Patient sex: M
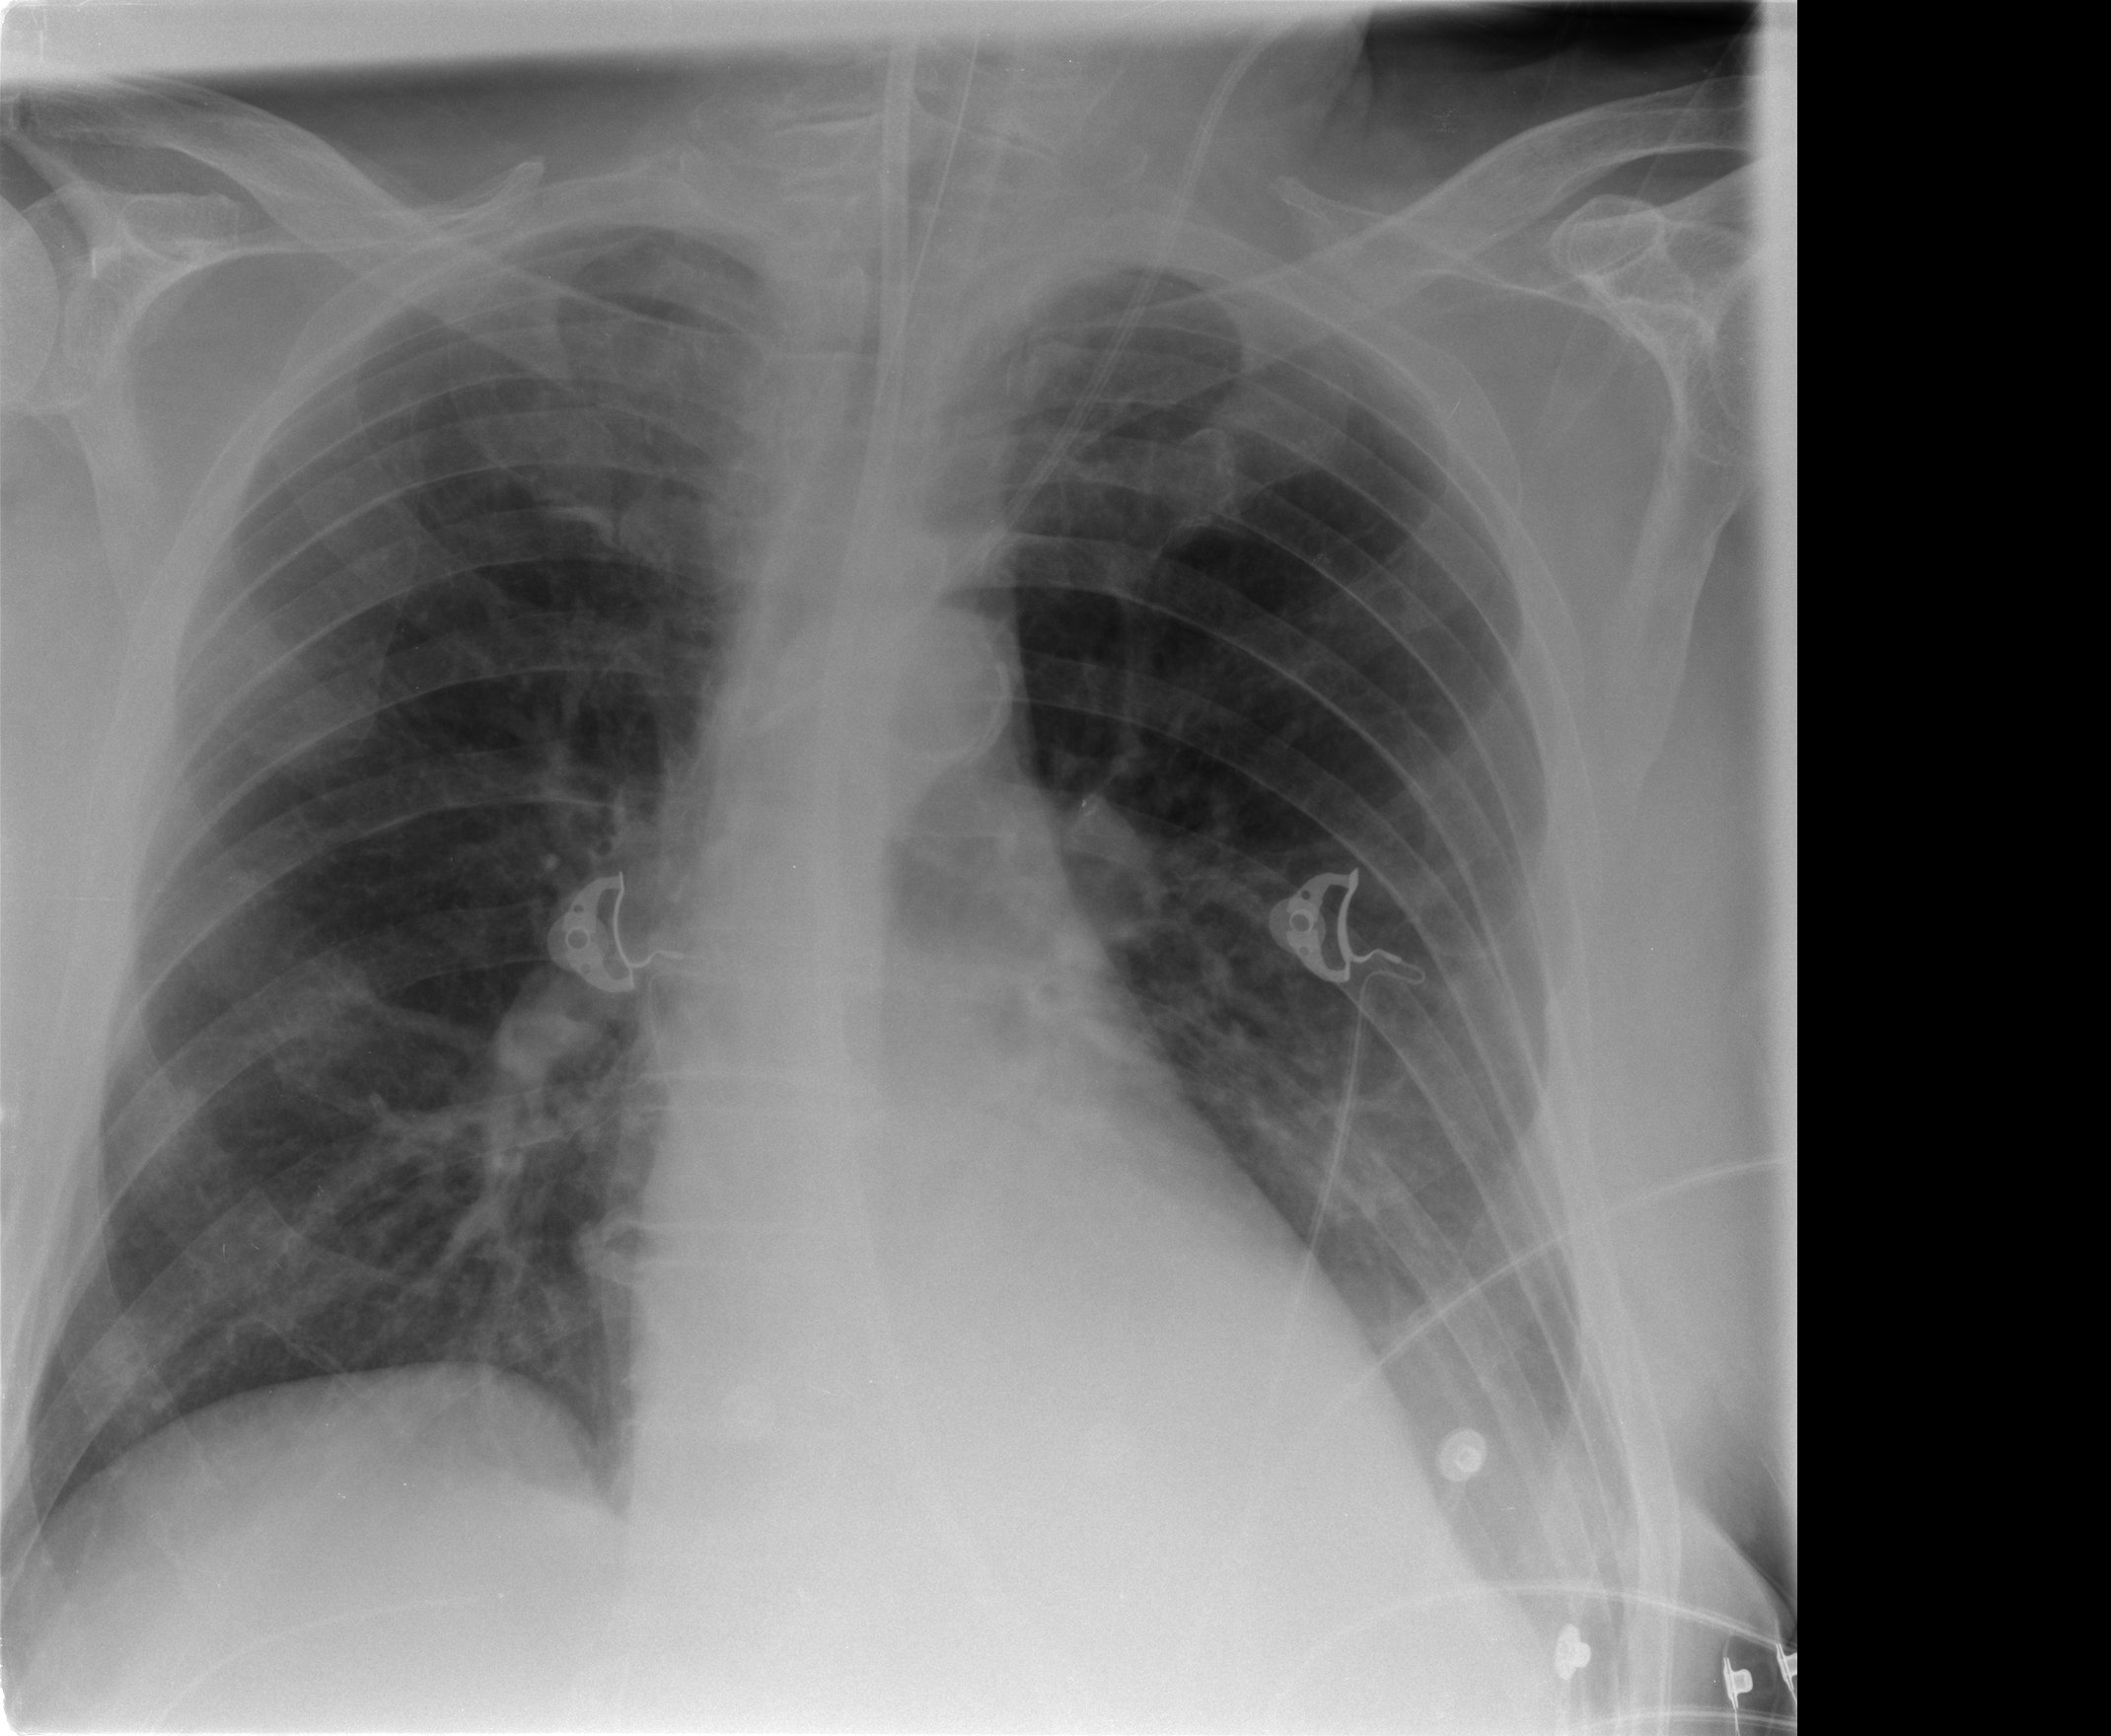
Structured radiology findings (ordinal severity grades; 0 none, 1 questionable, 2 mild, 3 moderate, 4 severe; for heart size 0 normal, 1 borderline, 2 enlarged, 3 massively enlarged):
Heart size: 0
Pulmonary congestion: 0
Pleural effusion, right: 0
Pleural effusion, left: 2
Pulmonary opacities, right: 0
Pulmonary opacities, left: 0
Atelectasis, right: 0
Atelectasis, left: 2